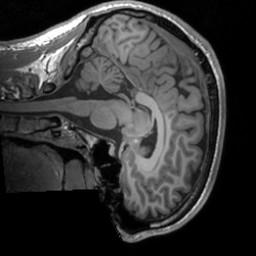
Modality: T1w
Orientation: sagittal
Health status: healthy
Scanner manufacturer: siemens
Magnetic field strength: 3 T
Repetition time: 1.9 s
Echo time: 0.00226 s